Field crop: tomato
Growth stage: 2
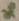
Species: solanum